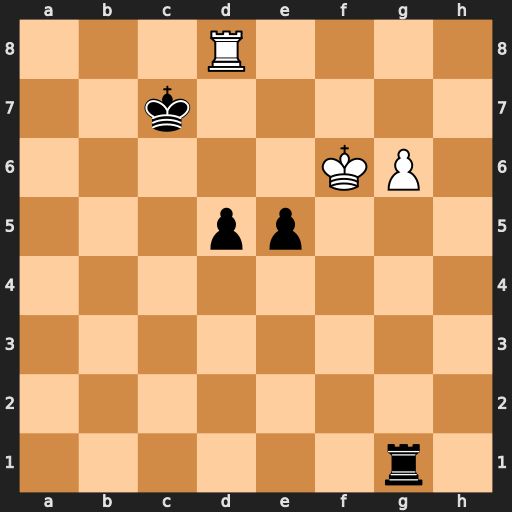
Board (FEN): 3R4/2k5/5KP1/3pp3/8/8/8/6r1
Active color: w
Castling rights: -
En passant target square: -
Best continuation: Rxd5 e4 Re5